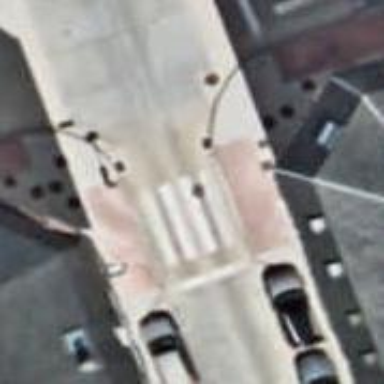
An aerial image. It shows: Uncontrolled crossing on the road.